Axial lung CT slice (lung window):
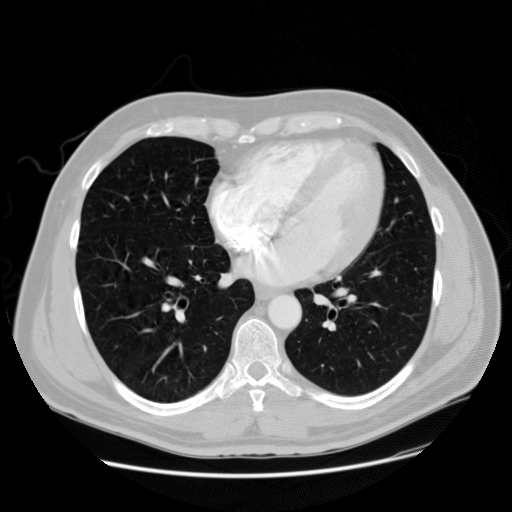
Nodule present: no